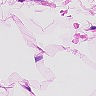
Metastatic tissue present: no